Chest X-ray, AP view. Patient: 58 years old, sex F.
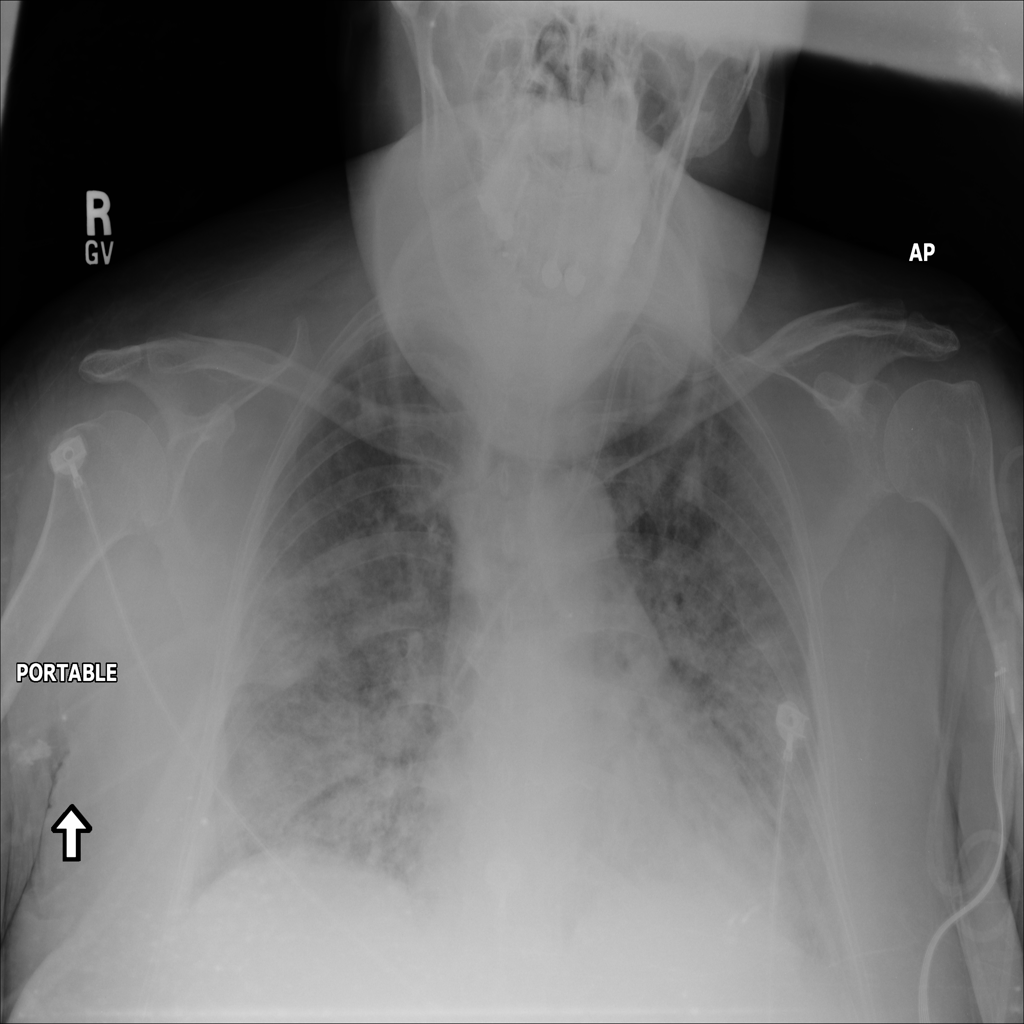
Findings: Edema, Pneumonia